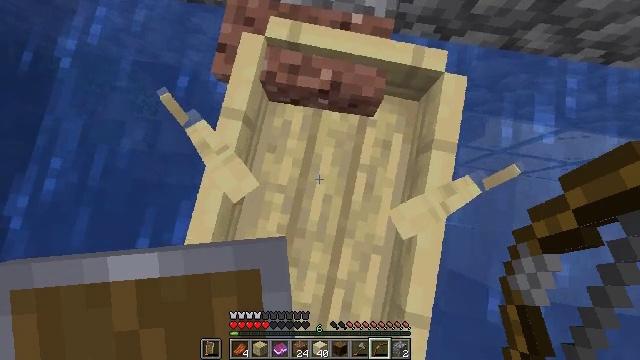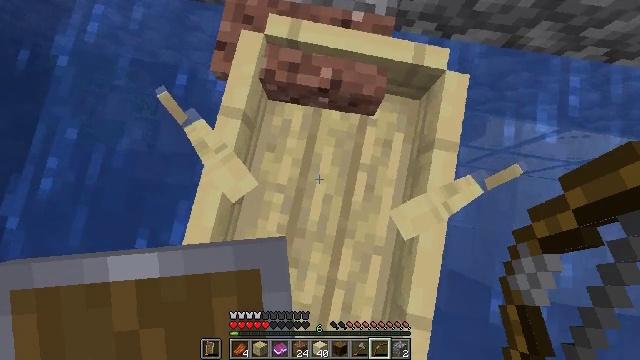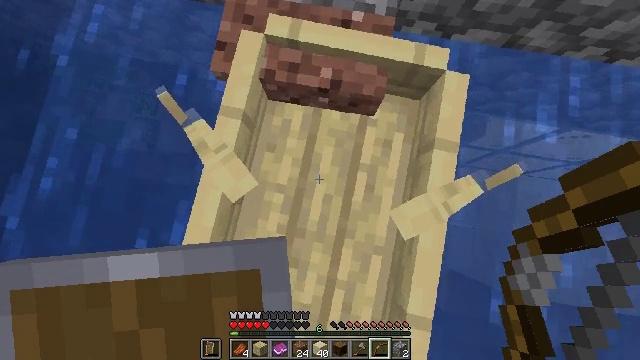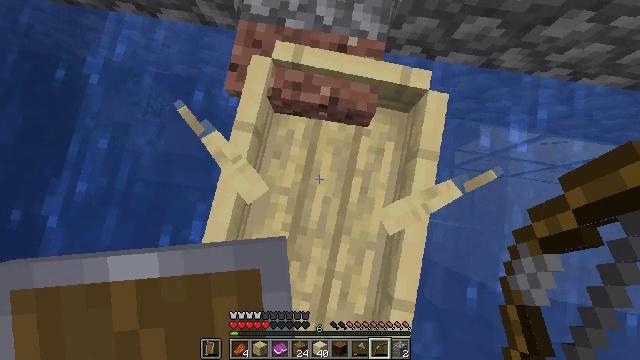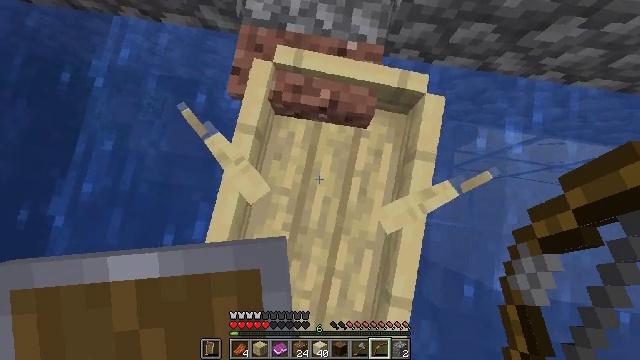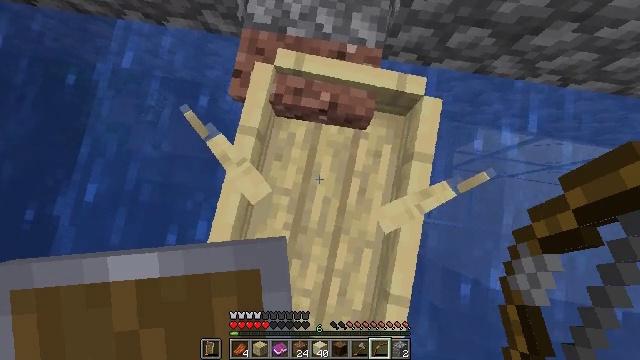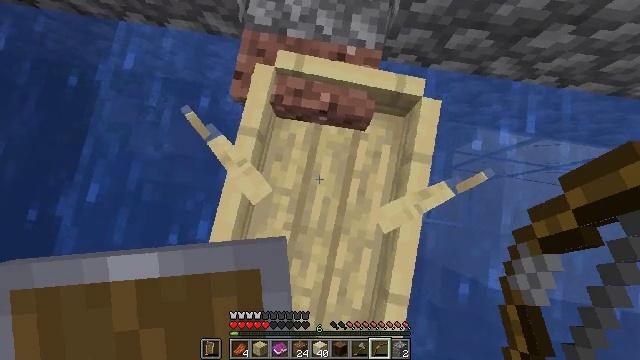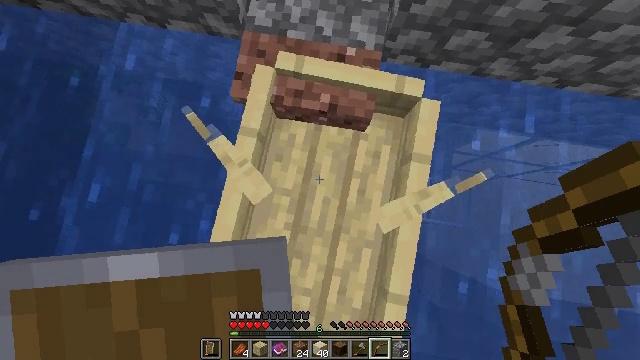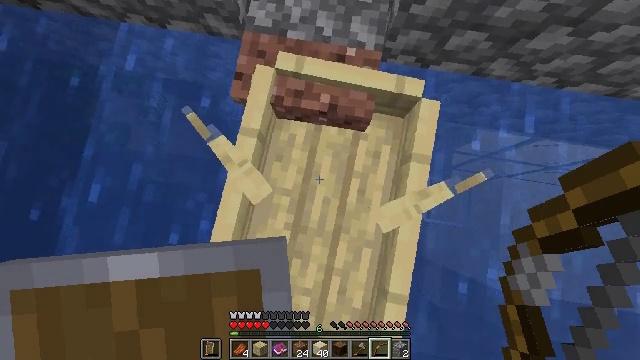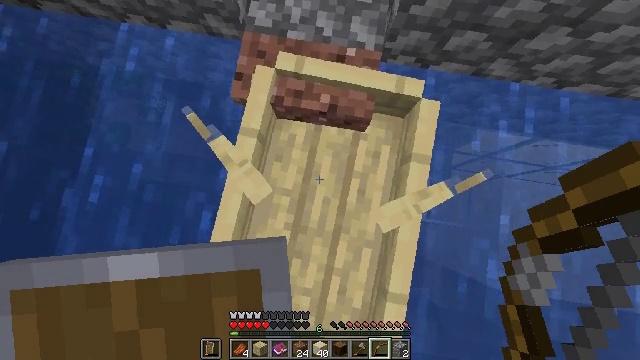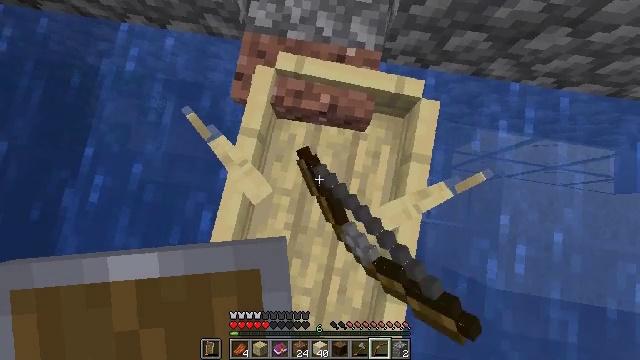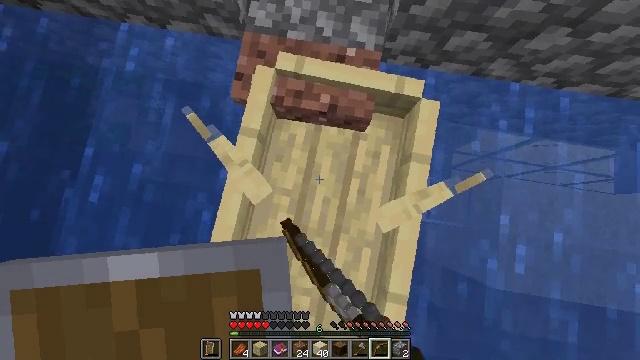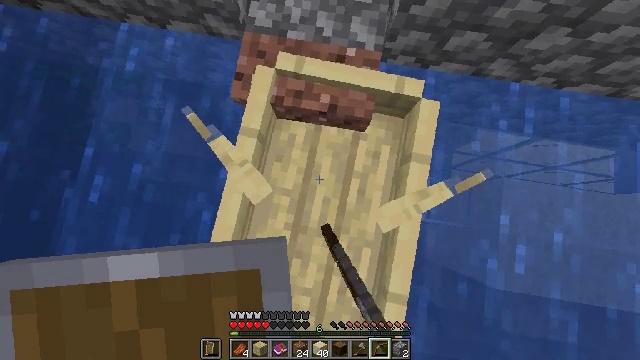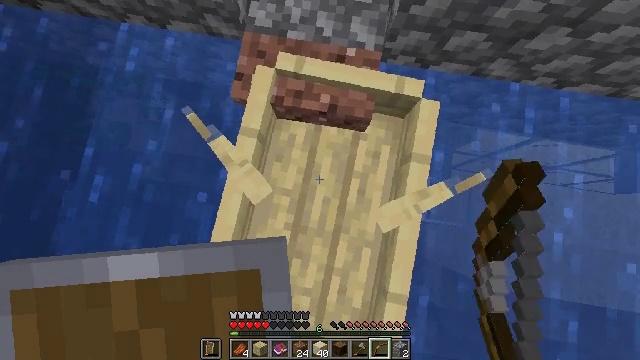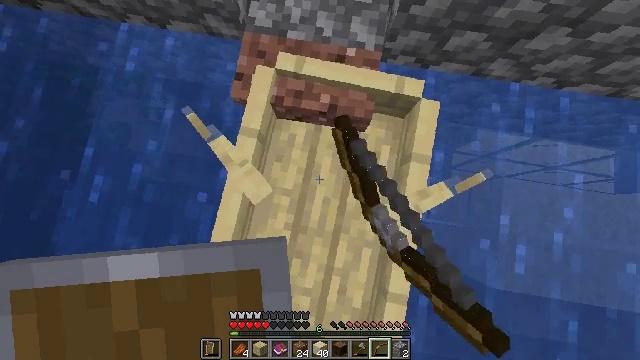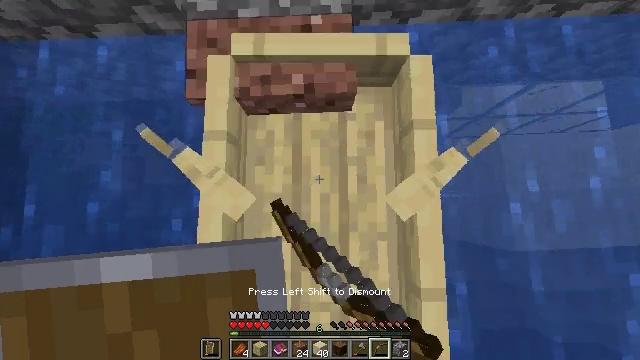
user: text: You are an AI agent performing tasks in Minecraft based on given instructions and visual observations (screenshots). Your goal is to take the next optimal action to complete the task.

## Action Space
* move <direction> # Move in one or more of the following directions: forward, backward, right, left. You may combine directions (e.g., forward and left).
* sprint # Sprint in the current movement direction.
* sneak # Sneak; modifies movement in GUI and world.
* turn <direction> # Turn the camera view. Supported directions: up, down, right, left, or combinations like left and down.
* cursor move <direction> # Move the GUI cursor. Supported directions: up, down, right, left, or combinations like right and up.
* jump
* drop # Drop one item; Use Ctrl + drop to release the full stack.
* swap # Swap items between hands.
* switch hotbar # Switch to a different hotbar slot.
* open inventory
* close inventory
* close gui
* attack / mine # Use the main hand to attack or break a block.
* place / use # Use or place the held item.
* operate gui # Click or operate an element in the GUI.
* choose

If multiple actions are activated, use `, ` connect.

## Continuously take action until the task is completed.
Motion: motion action
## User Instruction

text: Collect packed ice using a pickaxe.
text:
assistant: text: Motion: no_op
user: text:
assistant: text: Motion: no_op
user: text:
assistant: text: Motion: no_op
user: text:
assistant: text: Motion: no_op
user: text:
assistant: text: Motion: no_op
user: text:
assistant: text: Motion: no_op
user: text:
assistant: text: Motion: no_op
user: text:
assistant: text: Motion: no_op
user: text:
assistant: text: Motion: use / place
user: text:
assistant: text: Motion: use / place
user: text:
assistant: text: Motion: use / place
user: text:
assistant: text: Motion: use / place
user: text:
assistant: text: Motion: use / place
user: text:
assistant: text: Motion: no_op
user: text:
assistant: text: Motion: no_op
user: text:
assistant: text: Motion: no_op
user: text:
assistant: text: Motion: no_op
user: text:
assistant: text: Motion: no_op
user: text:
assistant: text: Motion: no_op
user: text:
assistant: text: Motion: no_op
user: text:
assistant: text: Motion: no_op
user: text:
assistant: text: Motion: no_op
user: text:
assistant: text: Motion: no_op
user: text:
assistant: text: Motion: no_op
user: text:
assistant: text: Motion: no_op
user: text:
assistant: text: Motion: no_op
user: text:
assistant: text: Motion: no_op
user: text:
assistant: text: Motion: no_op
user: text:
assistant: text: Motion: no_op
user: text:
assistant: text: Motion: no_op